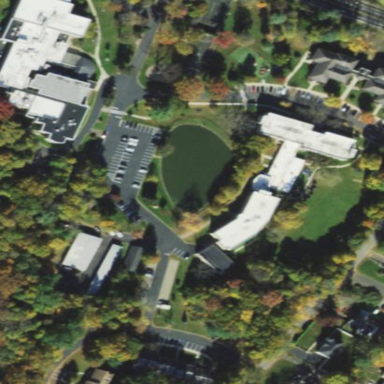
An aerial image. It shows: College or university.